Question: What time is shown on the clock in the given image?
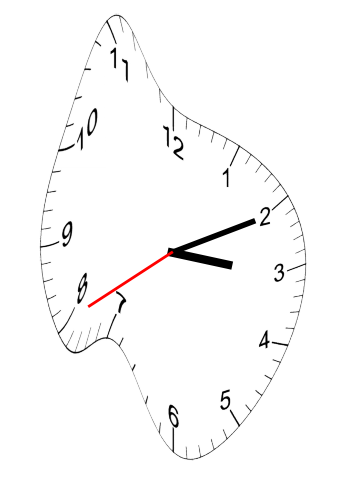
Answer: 03:10:40